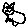
Label: cat